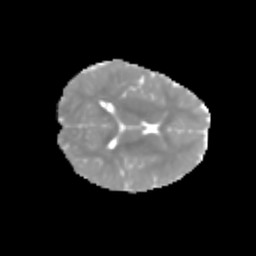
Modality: MD
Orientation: axial
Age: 6
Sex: female
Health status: healthy